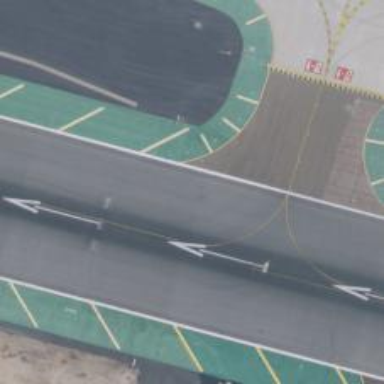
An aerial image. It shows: View of taxiway at the airport.